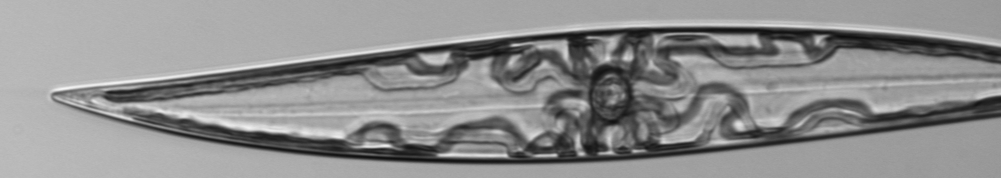
Label: Pleurosigma